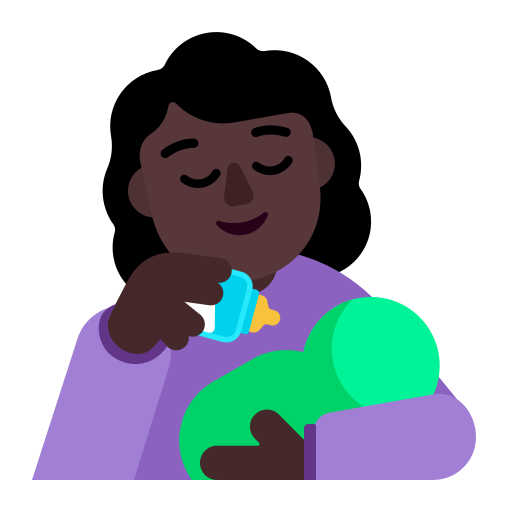
woman feeding baby flat dark